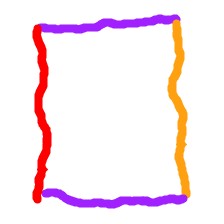
Shape: rectangle